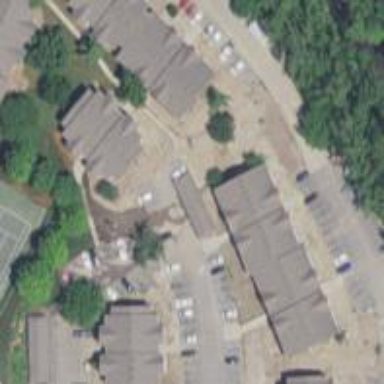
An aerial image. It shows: Living street.